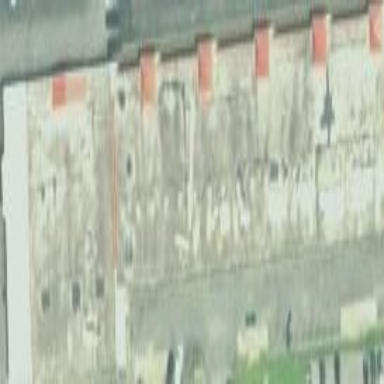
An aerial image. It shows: Car shop building.